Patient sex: F
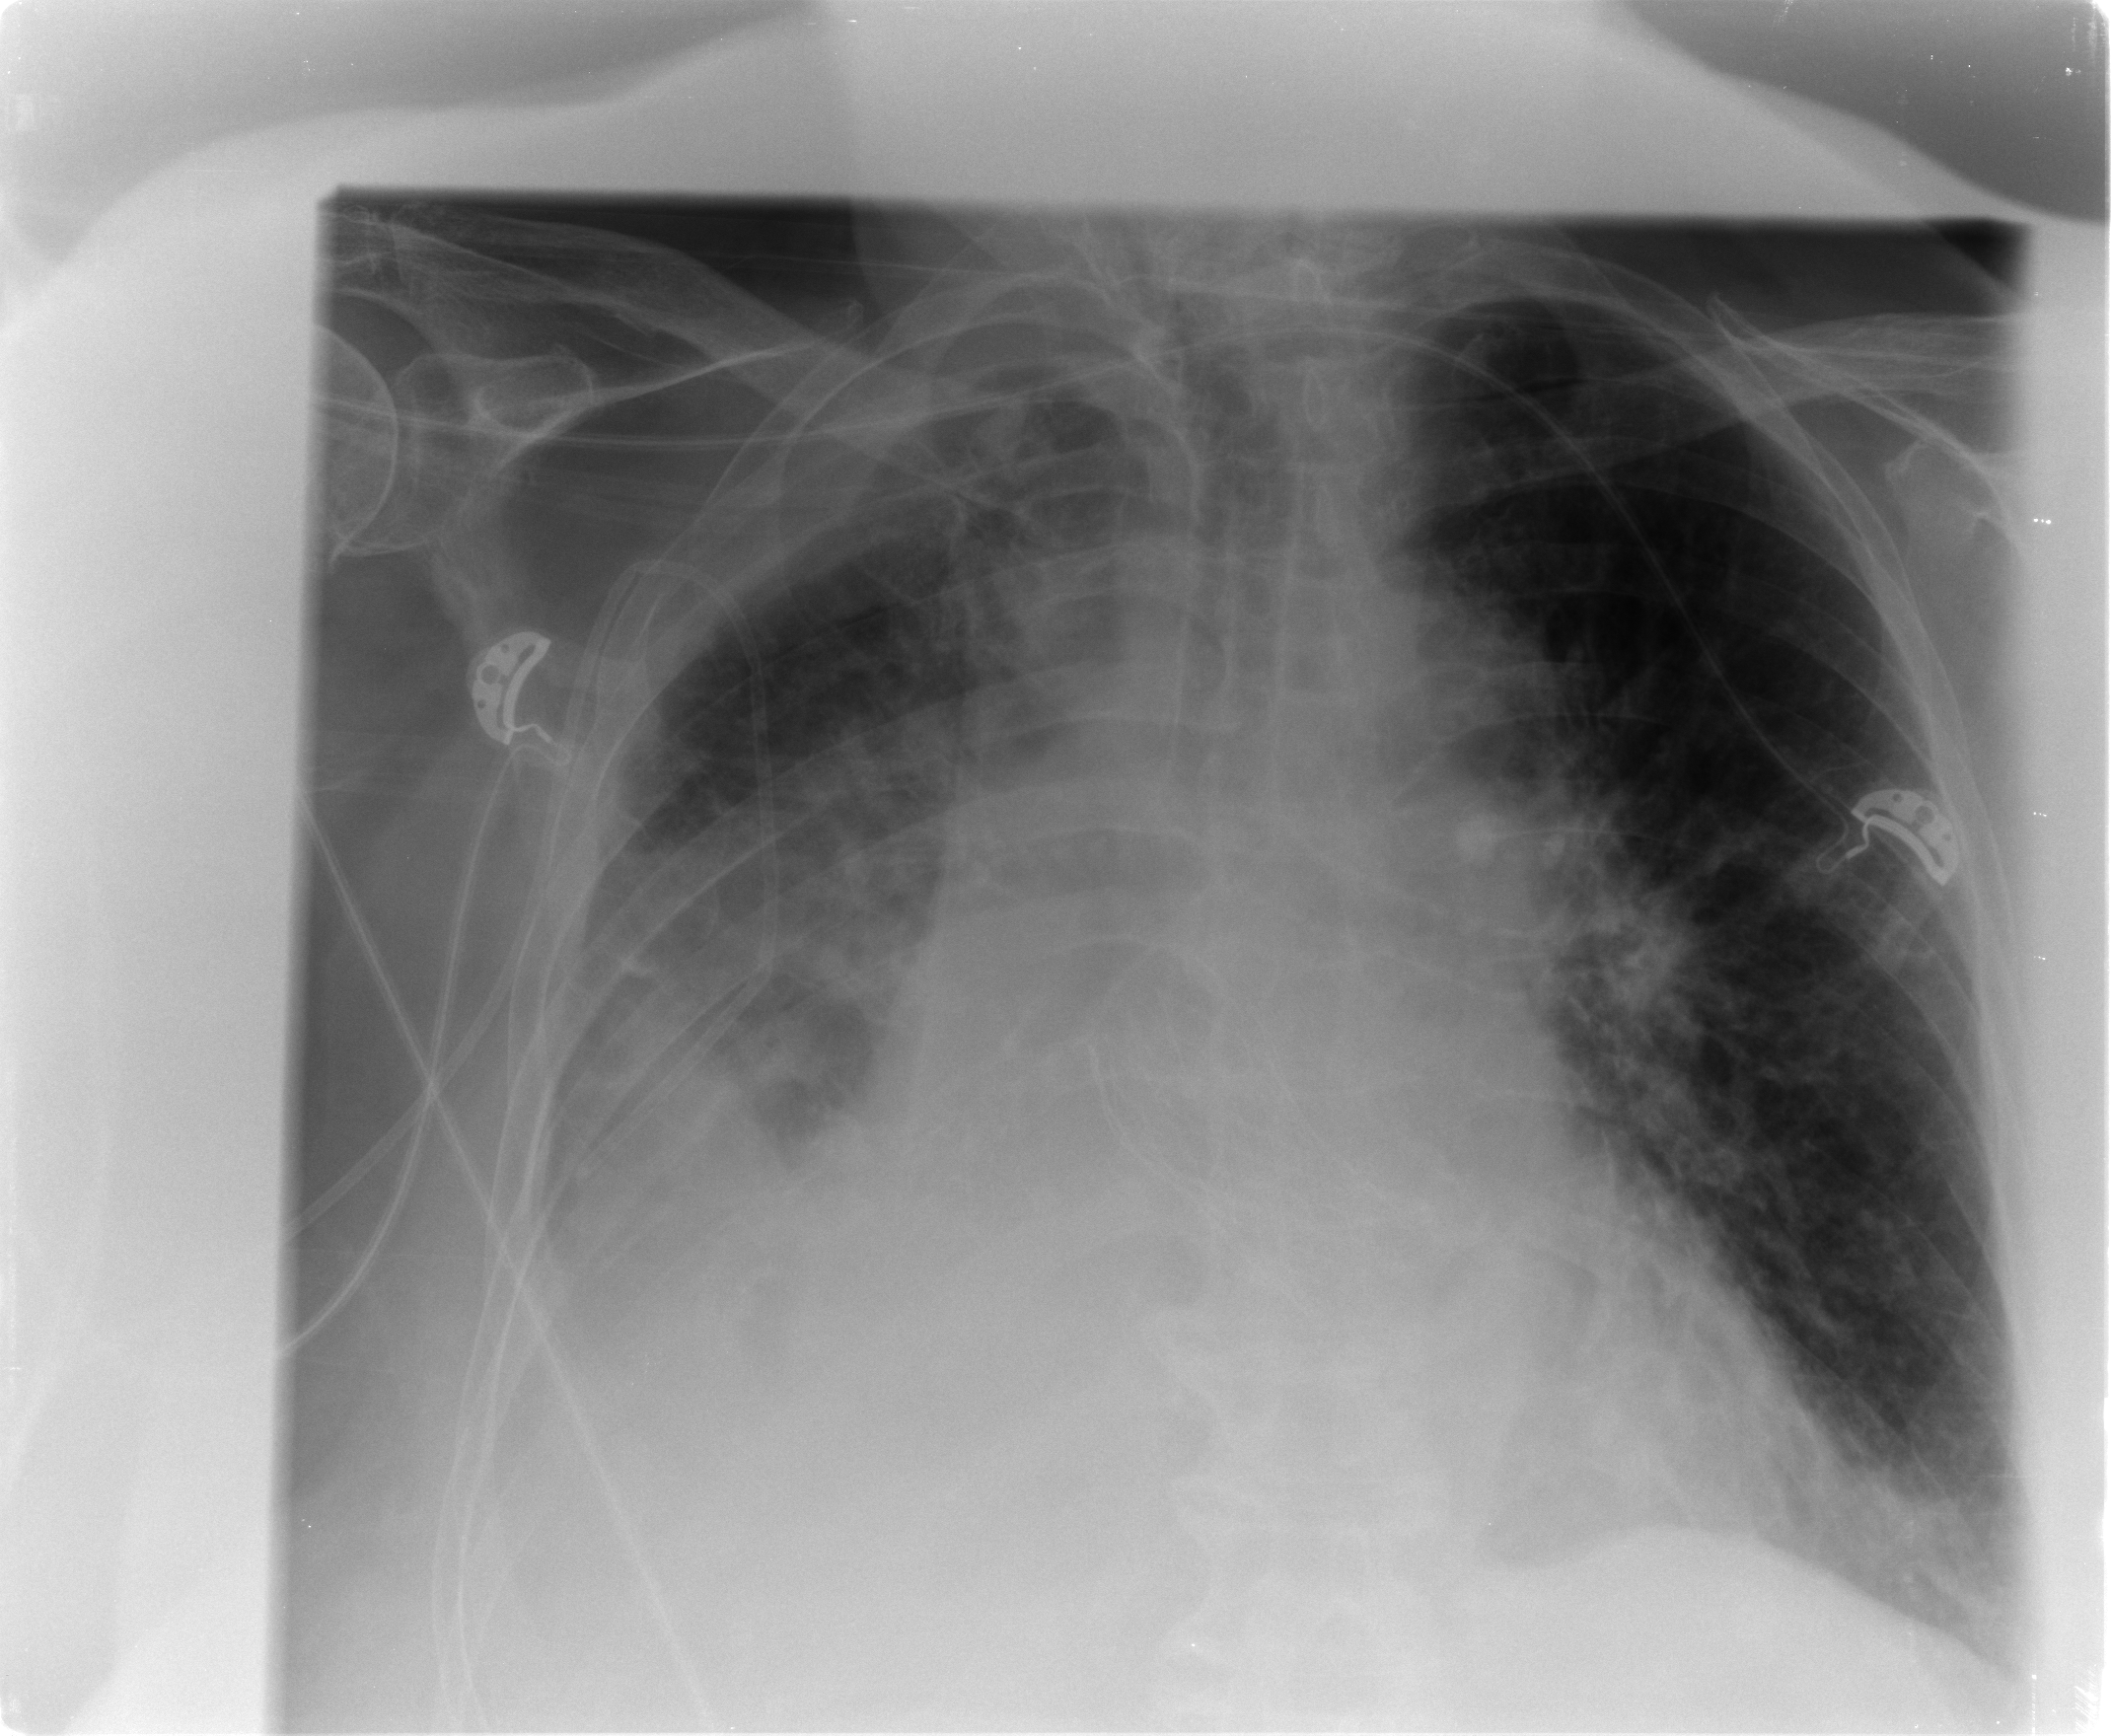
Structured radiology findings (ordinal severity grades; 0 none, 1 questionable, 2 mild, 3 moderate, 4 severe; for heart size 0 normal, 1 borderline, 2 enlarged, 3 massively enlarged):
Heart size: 1
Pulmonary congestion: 2
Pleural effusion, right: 3
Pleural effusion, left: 0
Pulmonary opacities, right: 3
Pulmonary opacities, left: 1
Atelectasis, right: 3
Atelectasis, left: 0